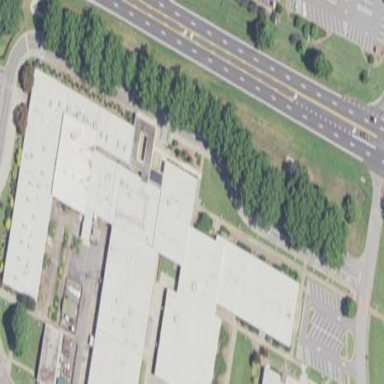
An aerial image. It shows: School building.